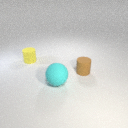
small yellow rubber cylinder to the left of small brown rubber cylinder